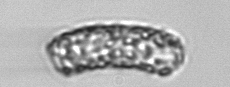
Label: Guinardia_striata